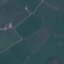
Land use / land cover: Pasture